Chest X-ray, AP view. Patient: 41 years old, sex F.
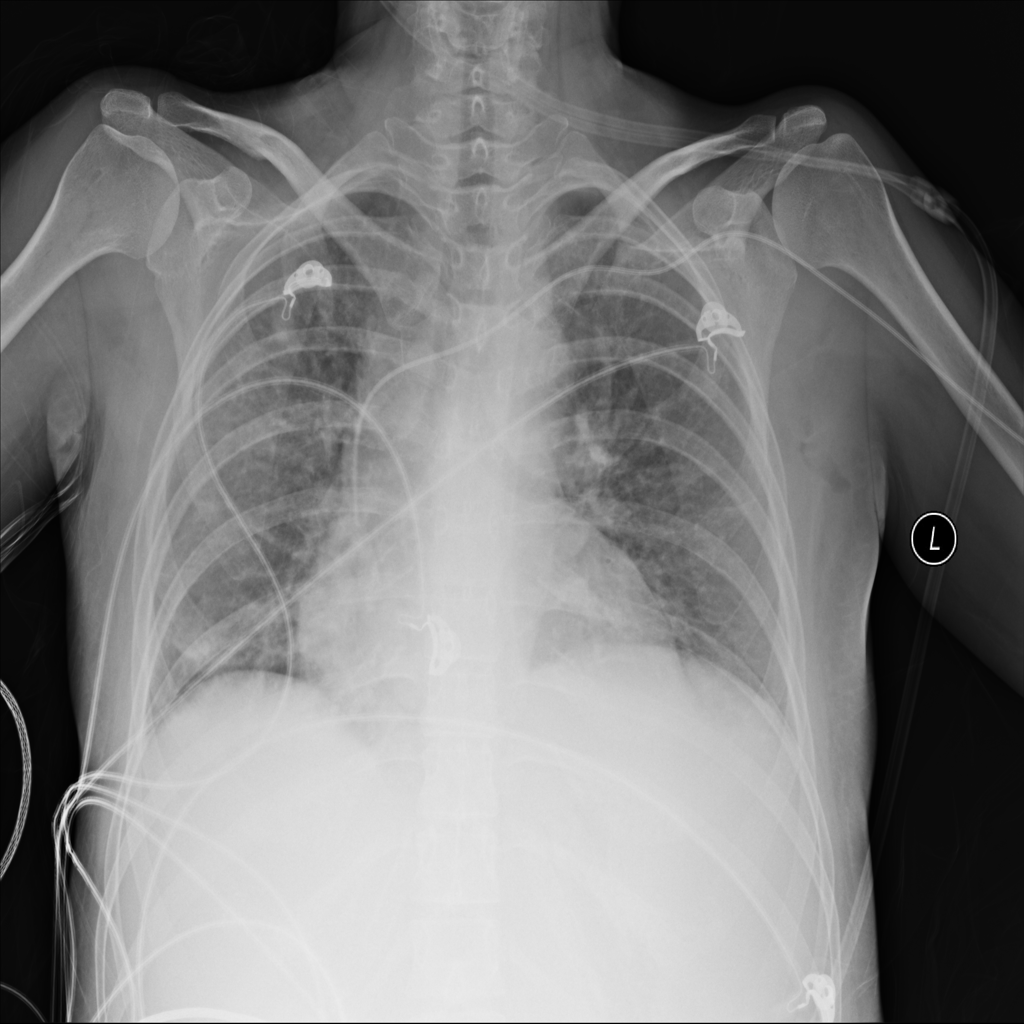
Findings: No Finding